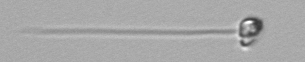
Label: flagellate